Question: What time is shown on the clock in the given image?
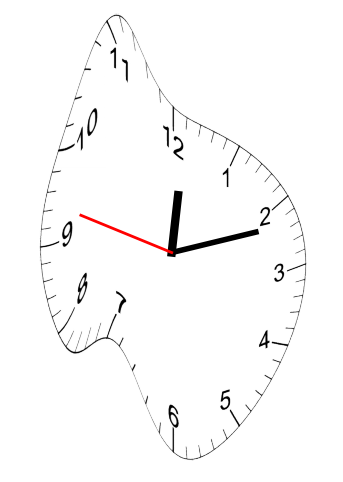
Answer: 12:11:47